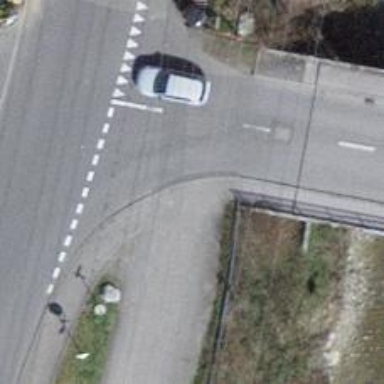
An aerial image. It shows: Sidewalk along the footway.